Question: I'm trying to create a GCP VM Instance with a Tesla P100 GPU. The region I choose is 'europe-west1'. I increased some quotas to get a P100 GPU, and I have the following situation:
'''
NVIDIA P100 GPUs for europe-west1 set to 1
Committed NVIDIA P100 GPUs for europe-west1 set to 1
GPUs (all regions) set to 1
'''
When I try to create the instance I get the following error message:

'''
Quota 'GPUS_ALL_REGIONS' exceeded. Limit: 1.0 globally.
'''
I don't know what's wrong with this configuration. I tried I tried contacting GPC support (replying to one of their messages) but they sent me a defult support message with no clues.
Thanks to everybody
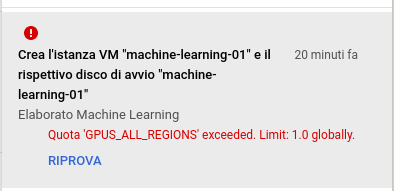
Answer: It seems that you already requested your <URL> for your GPU in all regions.
Please take into consideration that Quota increase requests typically take two business days to process.
If you tried before the quote increase has taken effect, you will receive the error message:
'Quota 'GPUS_ALL_REGIONS' exceeded. Limit: 1.0 globally.'
On the other hand, when a GPU is not available in the zone or region you might receive a different errors:
'ZONE_RESOURCE_POOL_EXHAUSTED'
Or
'ZONE_RESOURCE_POOL_EXHAUSTED_WITH_DETAILS'
If those errors appears you can check the following documentation:
<URL>